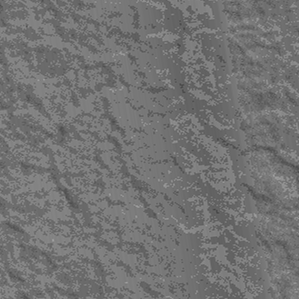
Label: frost